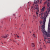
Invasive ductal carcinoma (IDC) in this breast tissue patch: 0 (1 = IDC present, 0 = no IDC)